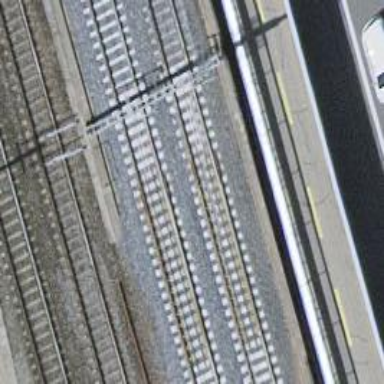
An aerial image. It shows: Bridge with single railway track electrified by contact line.